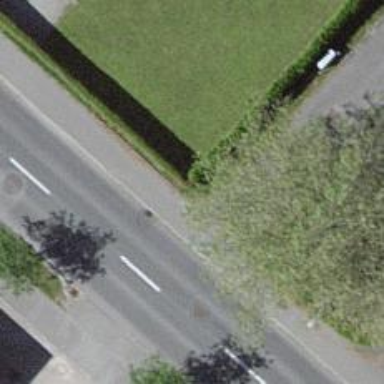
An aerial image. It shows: Hedge barrier.